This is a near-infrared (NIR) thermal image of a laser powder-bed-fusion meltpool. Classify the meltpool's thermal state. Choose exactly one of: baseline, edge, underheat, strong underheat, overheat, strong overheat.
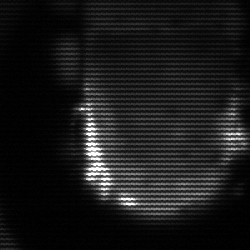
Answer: baseline